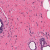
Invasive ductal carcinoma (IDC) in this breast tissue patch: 0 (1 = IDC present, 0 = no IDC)